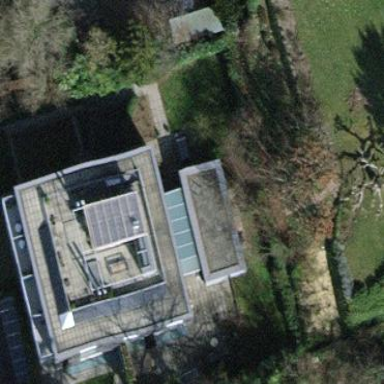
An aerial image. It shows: The building has flat roof oriented across.